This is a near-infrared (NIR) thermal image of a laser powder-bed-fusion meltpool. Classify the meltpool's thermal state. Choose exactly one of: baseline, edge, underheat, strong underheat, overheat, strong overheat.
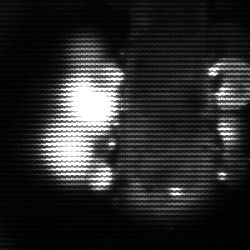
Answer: strong underheat